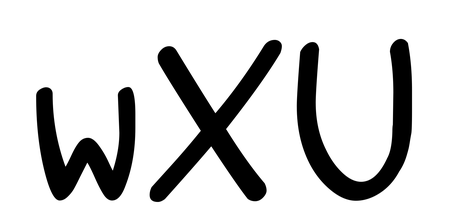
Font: PatrickHand-Regular